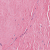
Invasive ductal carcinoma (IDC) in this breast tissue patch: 1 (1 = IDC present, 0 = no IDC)